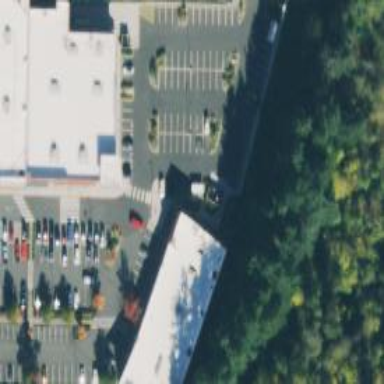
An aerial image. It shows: Retail building.